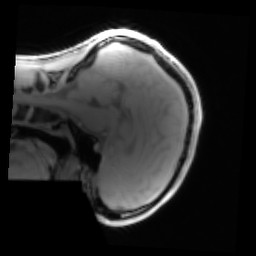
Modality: PDw
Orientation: sagittal
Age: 23
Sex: male
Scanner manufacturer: siemens
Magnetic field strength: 3 T
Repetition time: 0.25 s
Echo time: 0.00103 s